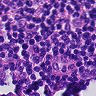
Metastatic tissue present: yes